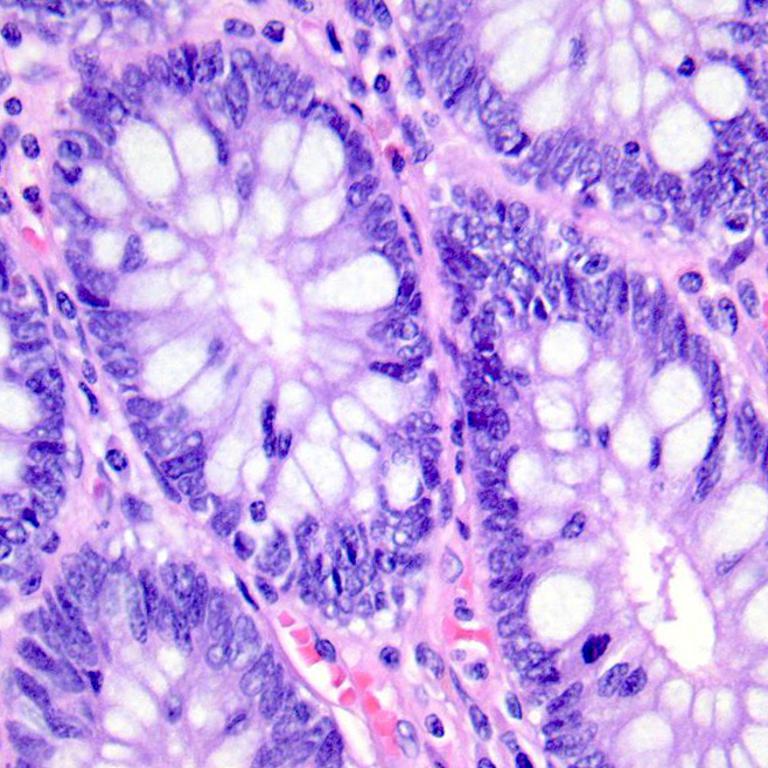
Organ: colon
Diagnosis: benign